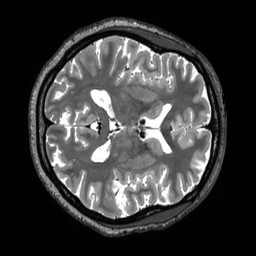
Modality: T2w
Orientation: axial
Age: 27
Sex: female
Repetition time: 3.2 s
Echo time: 0.563 s